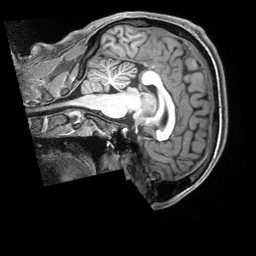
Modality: T1w
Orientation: sagittal
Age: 29
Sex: male
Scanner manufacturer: siemens
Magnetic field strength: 3 T
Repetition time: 2.3 s
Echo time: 0.00229 s